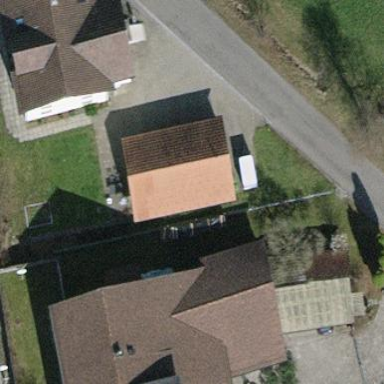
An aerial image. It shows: Group of garages.